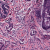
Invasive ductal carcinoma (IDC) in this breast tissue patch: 1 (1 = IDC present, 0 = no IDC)